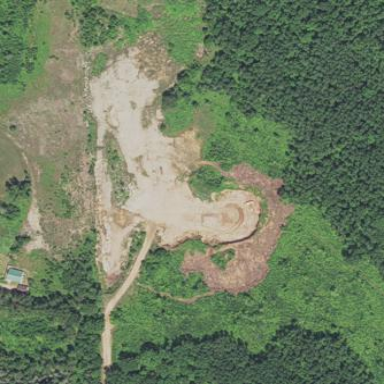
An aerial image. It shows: Quarry area.